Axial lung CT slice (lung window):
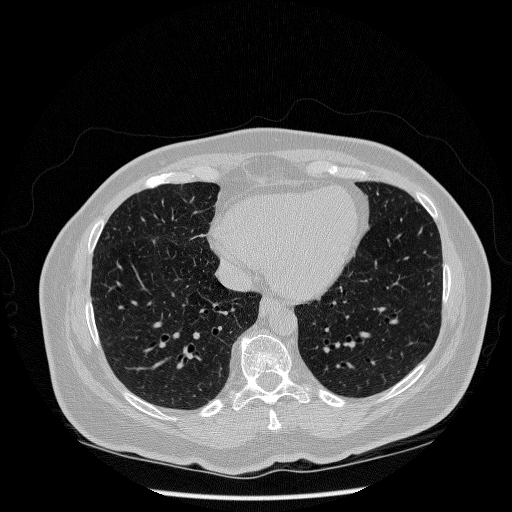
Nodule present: no